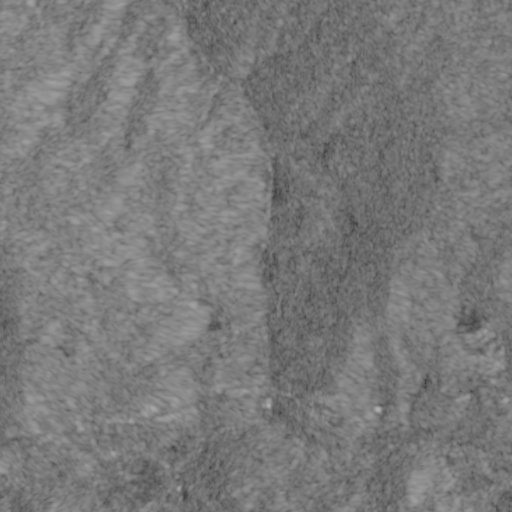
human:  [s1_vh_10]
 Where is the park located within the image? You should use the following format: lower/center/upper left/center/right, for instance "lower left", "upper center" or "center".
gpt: The park is located in the lower right of the image.
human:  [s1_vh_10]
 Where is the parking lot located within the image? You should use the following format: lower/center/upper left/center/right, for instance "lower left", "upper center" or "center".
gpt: The parking lot is located in the upper center of the image.
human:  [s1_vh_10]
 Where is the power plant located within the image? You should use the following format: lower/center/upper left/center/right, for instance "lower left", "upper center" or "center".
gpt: There is no power plant in the image.

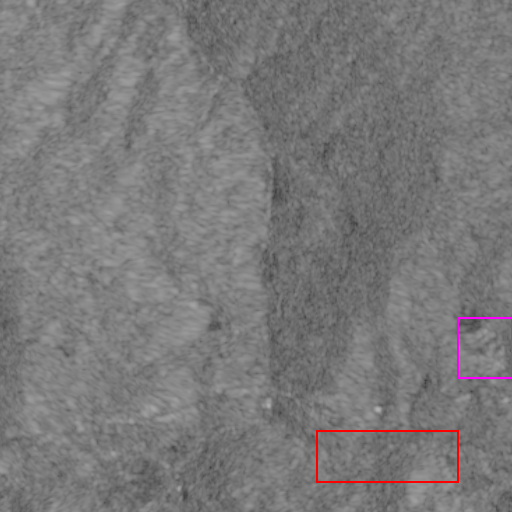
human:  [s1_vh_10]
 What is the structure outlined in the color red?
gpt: The structure outlined in red is a crop field.
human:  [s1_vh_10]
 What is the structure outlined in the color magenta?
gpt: The structure outlined in magenta is a quarry.
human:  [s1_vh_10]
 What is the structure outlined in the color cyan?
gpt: There is no cyan outline.